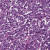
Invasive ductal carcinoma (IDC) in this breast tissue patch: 1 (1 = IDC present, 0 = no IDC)